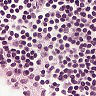
Metastatic tissue present: no